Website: apple
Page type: customer-info-address
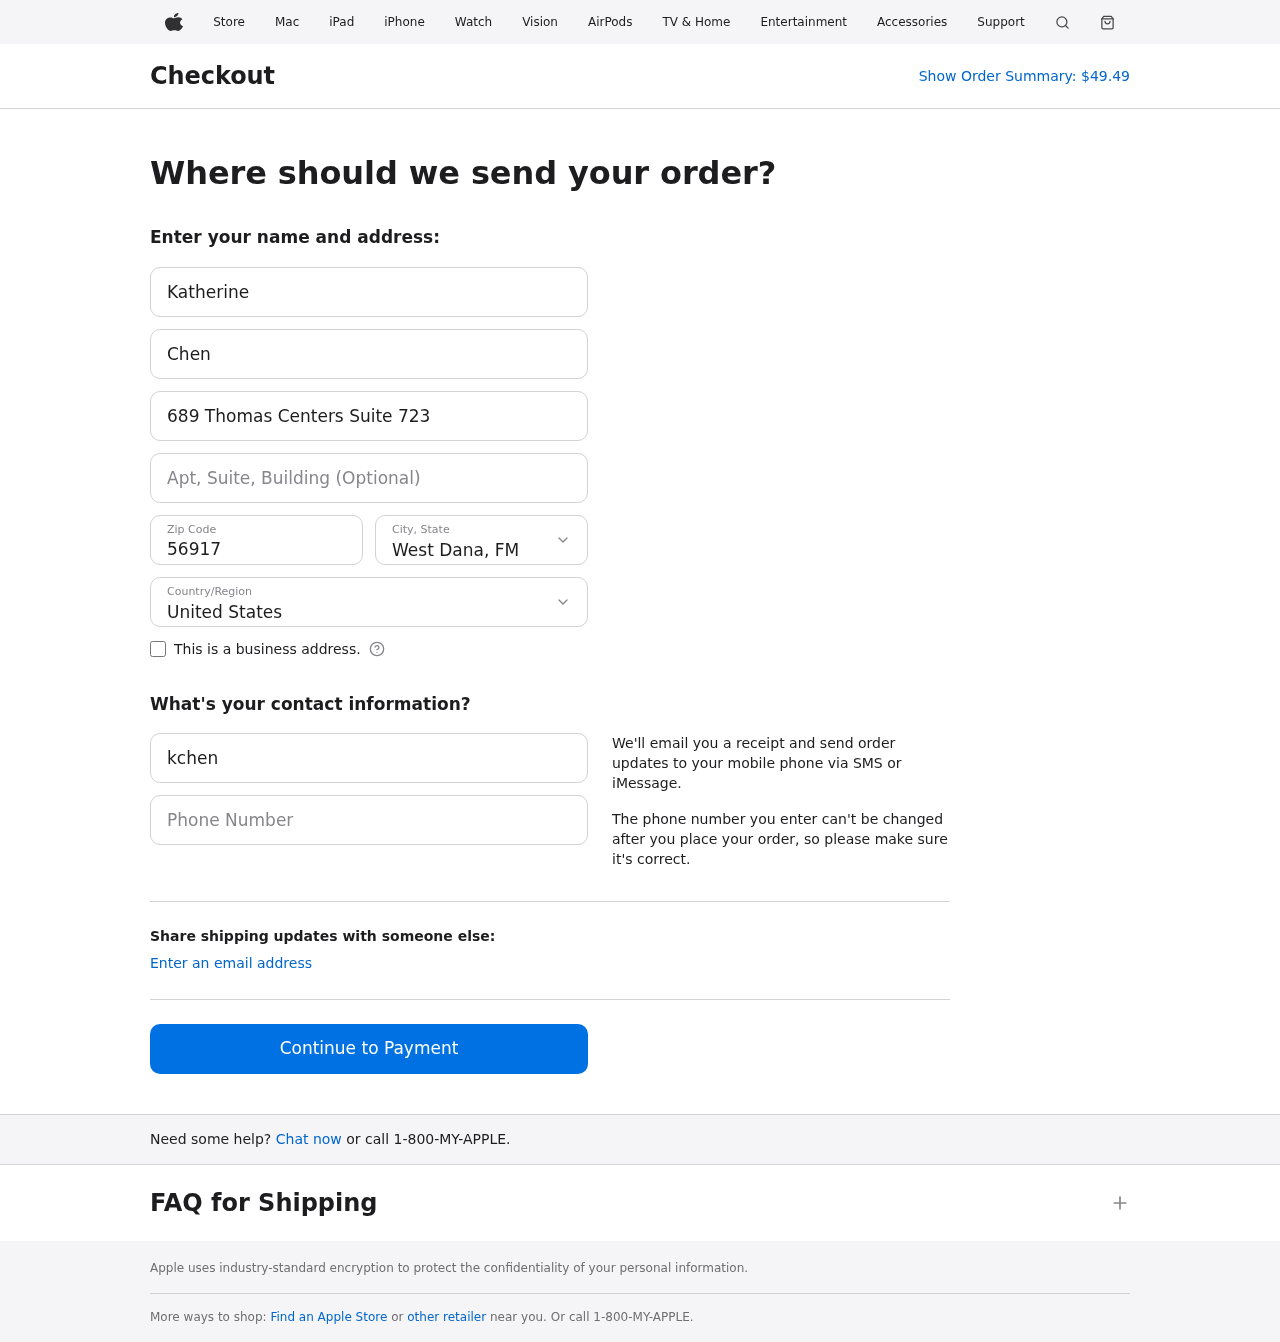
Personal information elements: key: PII_CITY_STATE
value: West Dana, FM
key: PII_COUNTRY
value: United States
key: PII_EMAIL
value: kchen@yahoo.com
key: PII_FIRSTNAME
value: Katherine
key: PII_LASTNAME
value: Chen
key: PII_PHONE
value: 6626335704
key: PII_POSTCODE
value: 56917
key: PII_STREET
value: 689 Thomas Centers Suite 723
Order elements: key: ORDER_TOTAL
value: $49.49